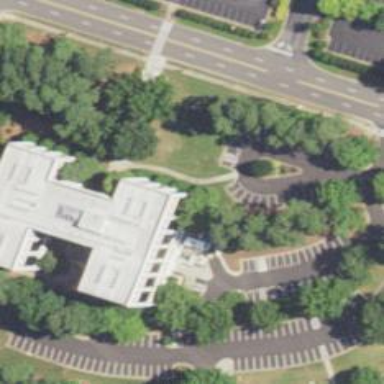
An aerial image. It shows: Commercial office building.